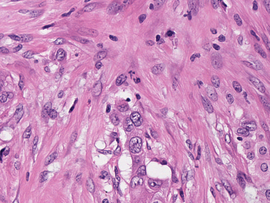
Tumor epithelial tissue: yes
Tumor-associated stroma tissue: yes
Normal tissue: no